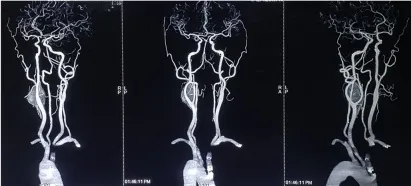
(a-c) CT Angiogram of neck vessels showing heterogenously enhancing lesion at the left carotid bifurcation with splaying of left internal and external carotid arteries.
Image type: radiology (ct)